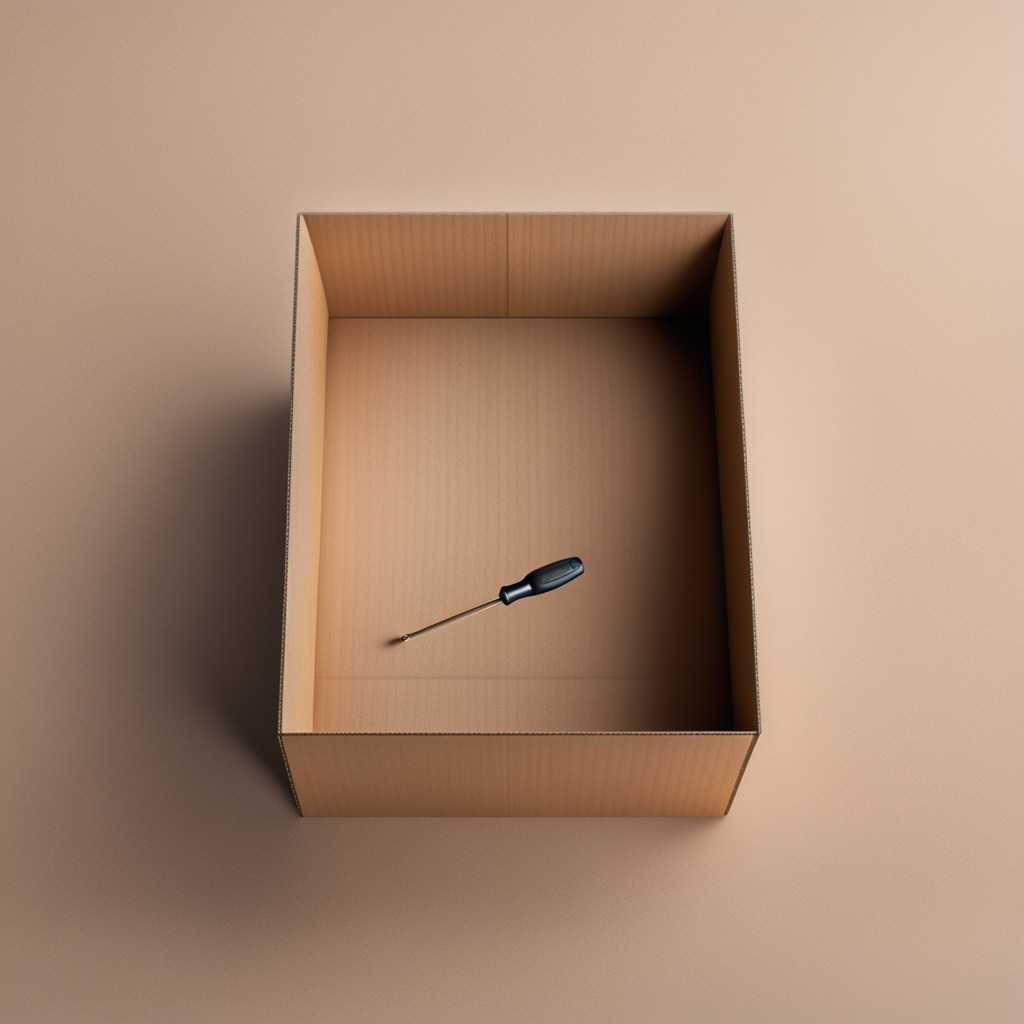
A screwdriver lies on the cardboard box surface in an outdoor workshop during daytime bright natural light soft shadows slightly creased but